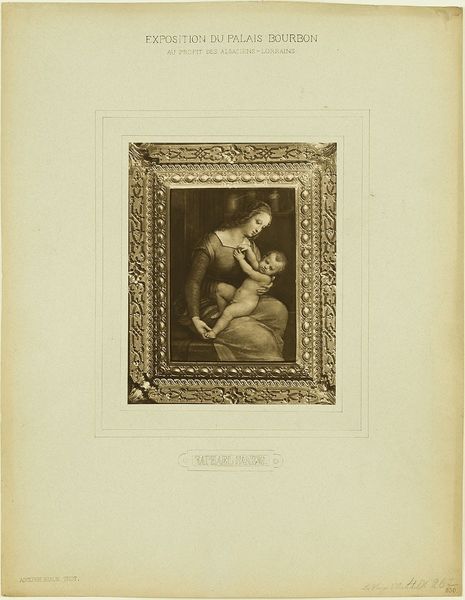
Titel: Exposition du Palais Bourbon au Profit des Alsaciens-Lorrains - Raphael Sanzio
Künstler: Adolphe Braun
Standort: Hamburg
Institution: Museum für Kunst und Gewerbe Hamburg
Schlagwörter: malerei, kind, foto, fotografie, photographie, photo, karton, maria, jesuskind, christuskind, lichtbild, bildwerke, angewandte und bildende kunst, hessische systematik, gemälde, pigmentdruck, reproduktionsfotografie, kunstreproduktion, reproduktionsphotographie, kohledruck